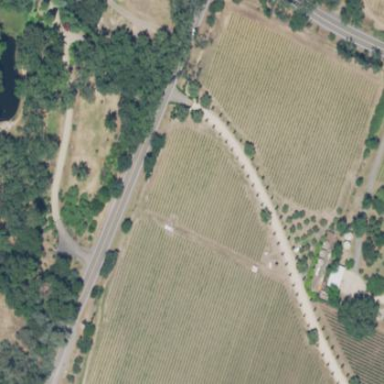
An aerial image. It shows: Vineyard where grapes are grown.